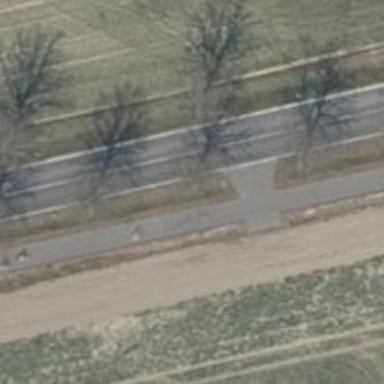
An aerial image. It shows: Row of trees in natural setting.